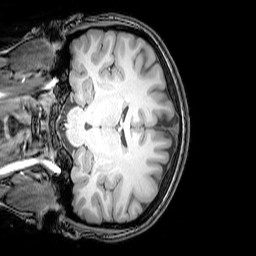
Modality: T1w
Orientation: coronal
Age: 24
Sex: female
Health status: healthy
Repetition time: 0.081 s
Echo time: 0.037 s